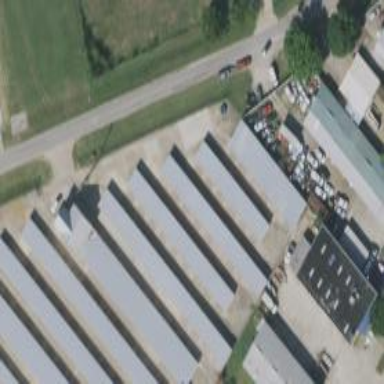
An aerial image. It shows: Warehouse building.